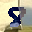
Label: 8